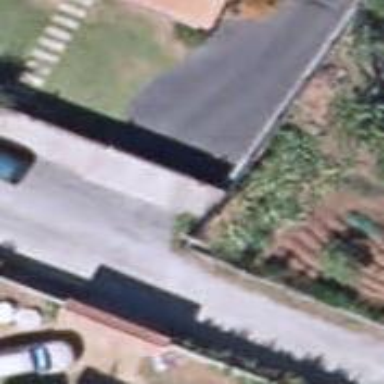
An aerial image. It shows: Fence.